Field crop: maize
Growth stage: 2
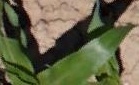
Species: maize